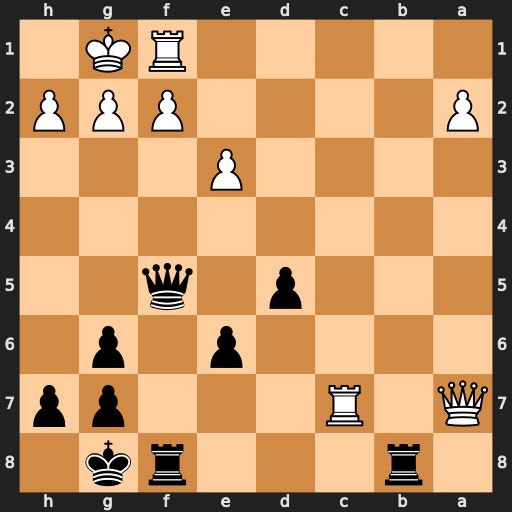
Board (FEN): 1r3rk1/Q1R3pp/4p1p1/3p1q2/8/4P3/P4PPP/5RK1
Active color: b
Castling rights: -
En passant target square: -
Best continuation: Qxf2+ Rxf2 Rb1+ Rc1 Rxc1+ Rf1 Rcxf1#